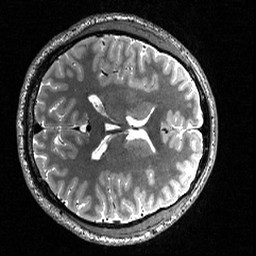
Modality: T2w
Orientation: axial
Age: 25
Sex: male
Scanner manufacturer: siemens
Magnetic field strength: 3 T
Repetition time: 3.2 s
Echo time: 0.56 s